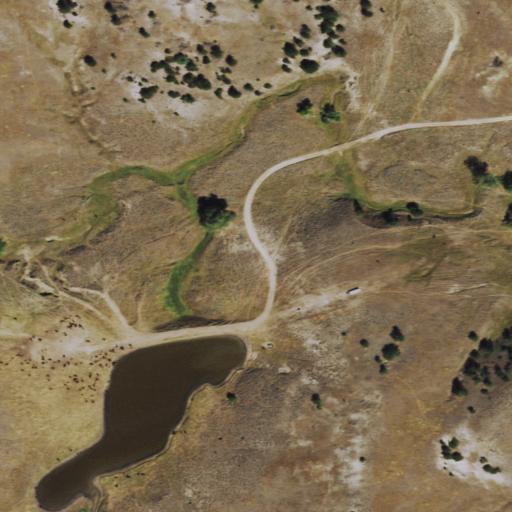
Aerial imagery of valley in Wyoming named Sawmill Canyon containing grassland, shrub, woody wetlands, herbaceous wetlands, evergreen forest, and open water